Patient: sex F, age 68
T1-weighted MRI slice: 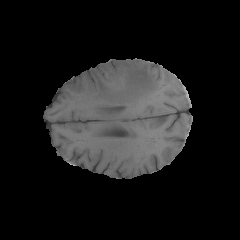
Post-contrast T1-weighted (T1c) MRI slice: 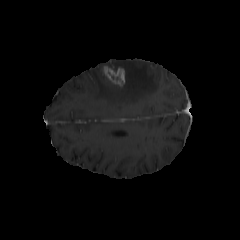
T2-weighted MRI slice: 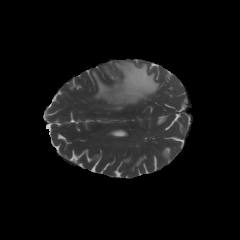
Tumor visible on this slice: yes
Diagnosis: Glioblastoma, IDH-wildtype
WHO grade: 4